Question: Been having issues trying to get my floated elements to extend with all of my content. I've done some research but I have become officially stumped/exhausted. I've attempted a few clearfix resolutions, standard, micro, and inline, essentially everything listed in this <URL>.
My theories:
1. Something wrong with my syntax, or I'm not placing the <div> in the correct place.
2. I'm handling the content, or posts, in a fashion that will not allow me to extend the wrapper.
3. I'm an extremely special window licker.
---
## My Code
'''
/*------------------------Wrapper------------------------*/
html, body, #wrapper, .bar, .line, .content{
margin: 0;
padding: 0;
height: 100%;
}
#wrapper{
width: 100%;
overflow: auto;
}
.bar{
float: left;
width: 5%;
}
.line{
float: left;
width: 1%;
}
.content{
float:left;
width:88%;
}
.white{
background-color: #FFFFFF;
}
.red{
background-color: #A80000;
}
.black{
background-color: #000000;
background-image:url('http://i.imgur.com/bcq2U.png');
background-repeat:no-repeat;
background-position:bottom right;
background-attachment:fixed;
}
/*------------------------Navigation------------------------*/
#nav{
width: 100%;
float: left;
background-color: #A80000;
border-bottom: 1px solid #C4A23E;
}
ul {
list-style: none;
width: 100%;
margin: 0 auto;
padding: 0;
font-family: "Arial";
}
li{
float: left;
}
li a{
display: block;
padding: 8px 15px;
text-decoration: none;
color: #000000;
background-color:#A80000;
border-right: 1px solid #C4A23E; }
li a:hover{
color: #A80000;
background-color: #C4A23E;
}
/*------------------------Text------------------------*/
h1 {
color: #FFFFFF;
font-family: "Arial";
text-alighn:center;
}
/*------------------------Boxes------------------------*/
.post{
float:left;
display:inline;
border-style:groove;
border-width:2px;
border-color:#A80000;
background-image:url('http://i.imgur.com/kOFxo.png');
background-repeat:no-repeat;
background-position: top left;
background-color:white;
width:60%;
margin:0px auto;
text-align:left;
padding:2px 5px 2px 5px;
margin:1cm 0cm 1cm 1cm;
}
.logbox{
float:left;
border-style:groove;
border-width:2px;
border-color:#A80000;
background-image:url('http://i.imgur.com/kOFxo.png');
background-repeat:no-repeat;
background-position:top left;
background-color:white;
margin:0px auto;
text-align:center;
padding:80px 80px 80px 80px;
margin:1cm 0cm 1cm 1cm;
}
/*------------------------ClearfixA------------------------*/
/*
.clearfix:after{
content:".";
display:block;
clear:both;
visibility:hidden;
line-height:0;
height:0;
}
.clearfix{
display:inline-block;
}
html[xmlns].clearfix{
display:block;
}
*html.clearfix{
height:1%;
}
*/
/*------------------------ClearfixB------------------------*/
.cf:before,
.cf:after{
content:"";
display:table;
}
.cf:after{
clear:both;
}
.cf{
zoom: 1;
}
'''
'''
<? include "config.php";
include_once "markdown.php";
$my_html = Markdown($my_text);
?>
<!-- HTML Start -->
<html>
<head>
<link rel="stylesheet" type="text/css" href="styleB.css"/>
<title>Blog</title>
</head>
<body>
<!-- Wrapper Start -->
<div id="wrapper">
<div class="wrapper cf">
<span class="bar white"></span>
<span class="line red"></span>
<span class="content black">
<!-- Content Start -->
<h1>Project Hollywood</h1>
<div id="nav">
<?session_start();
if (!isset($_SESSION['username'])){?>
<ul>
<li><a href="login.php">Sign In</a></li>
<li><a href="index.php">Home</a></li>
</ul>
<?}
else{
?>
<ul>
<li><a href="index.php">Home</a></li>
<li><a href="admin.php">Admin Panel</a></li>
<li><a href="logout.php">Sign Out</a></li>
</ul>
<?}
?>
</div>
<!-- Entries Start -->
<?$query= "SELECT *
FROM entries
ORDER BY submitted DESC";
$result= mysql_query($query);
$num = mysql_numrows($result);
?>
<?$i=0;
while ($i < $num){
$submit = mysql_result($result, $i, "submitted");
$title = mysql_result($result, $i, "title");
$content = mysql_result($result, $i, "content");
$userid = mysql_result($result, $i, "userid");
$id = mysql_result($result, $i, "id");
?>
<?$q = "SELECT username
FROM users
WHERE $userid = uid";
$r = mysql_query($q);
$username = mysql_result($r, 0, "username");
?>
<span class="post">
<h3><?=$title?></h3>
<?=$submit?><br/>
<?=$username?>
<p><?=$content?></p><br/>
<?$que = "SELECT t.tag
FROM tags AS t
INNER JOIN idx AS i ON t.tagid = i.tid
INNER JOIN entries AS e ON i.eid = e.id
WHERE e.id = '$id'";
$res = mysql_query($que);
$n = mysql_numrows($res);
$x=0;
?>
Tags:
<?while ($x < $n){
$tag = mysql_result ($res, $x, "tag");
$tid = mysql_result ($res, $x, "tid");
?>
<a href = "tag.php?tid=<?=$tag?>">
<?=$tag?></a>,
<?$x++;
}
?>
</span>
<?$i++;
}
?>
<!-- Entries & Content End -->
</span>
<span class="line red"></span>
<span class="bar white"></span>
</div>
</div>
<!-- Wrapper End -->
</body>
</html>
<!-- HTML End -->
'''
---
Here is an image of what I am seeing on Chrome:

Any solutions, ideas, resources, help, advice would be greatly appreciated.
Also, I've read that FLOAT templates will be obsolete at some point in time and/or aren't the best way to design a webpage. Any suggestions or resources on how to do it otherwise would also be a welcomed response.
---
4/24/13
Adding the code I receive after viewing the page source.
'''
<!-- HTML Start -->
<html>
<head>
<link rel="stylesheet" type="text/css" href="styleB.css"/>
<title>Blog</title>
</head>
<body>
<!-- Wrapper Start -->
<div id="wrapper">
<div class="wrapper cf">
<span class="bar white"></span>
<span class="line red"></span>
<span class="content black">
<!-- Content Start -->
<h1>Project Hollywood</h1>
<div id="nav">
<ul>
<li><a href="login.php">Sign In</a></li>
<li><a href="index.php">Home</a></li>
</ul>
</div>
<!-- Entries Start -->
<div class="post">
<h3>Lorem Ipsum Contd</h3>
2013-04-22 16:01:31<br/>
admin<p>Lorem ipsum dolor sit amet, consectetur adipiscing elit. Integer pharetra sapien metus, id imperdiet erat. Cras sit amet venenatis ante. Sed velit nunc, lobortis eget facilisis vitae, eleifend non magna. Praesent mattis justo a sapien tempor hendrerit. Vestibulum commodo cursus ipsum at feugiat. Morbi porta mauris at metus tempor elementum. Nulla facilisi. Vestibulum accumsan mauris ac mauris egestas dapibus. Curabitur ultrices purus vitae tellus ullamcorper posuere.</p><br/>
Tags:
<a href = "tag.php?tid=Lorem">
Lorem</a>,
<a href = "tag.php?tid=Ipsum">
Ipsum</a>,
<a href = "tag.php?tid=Lorem Ipsum">
Lorem Ipsum</a>,
</div>
<div class="post">
<h3>Lorem Ipsum</h3>
2013-04-22 00:12:40<br/>
admin<p>Lorem ipsum dolor sit amet, consectetur adipiscing elit. Integer pharetra sapien metus, id imperdiet erat. Cras sit amet venenatis ante. Sed velit nunc, lobortis eget facilisis vitae, eleifend non magna. Praesent mattis justo a sapien tempor hendrerit. Vestibulum commodo cursus ipsum at feugiat. Morbi porta mauris at metus tempor elementum. Nulla facilisi. Vestibulum accumsan mauris ac mauris egestas dapibus. Curabitur ultrices purus vitae tellus ullamcorper posuere.</p><br/>
Tags:
<a href = "tag.php?tid=Lorem">
Lorem</a>,
<a href = "tag.php?tid=Ipsum">
Ipsum</a>,
</div>
<!-- Entries & Content End -->
</span>
<span class="line red"></span>
<span class="bar white"></span>
</div>
</div>
<!-- Wrapper End -->
</body>
</html>
<!-- HTML End -->
'''
Also a <URL> replication.
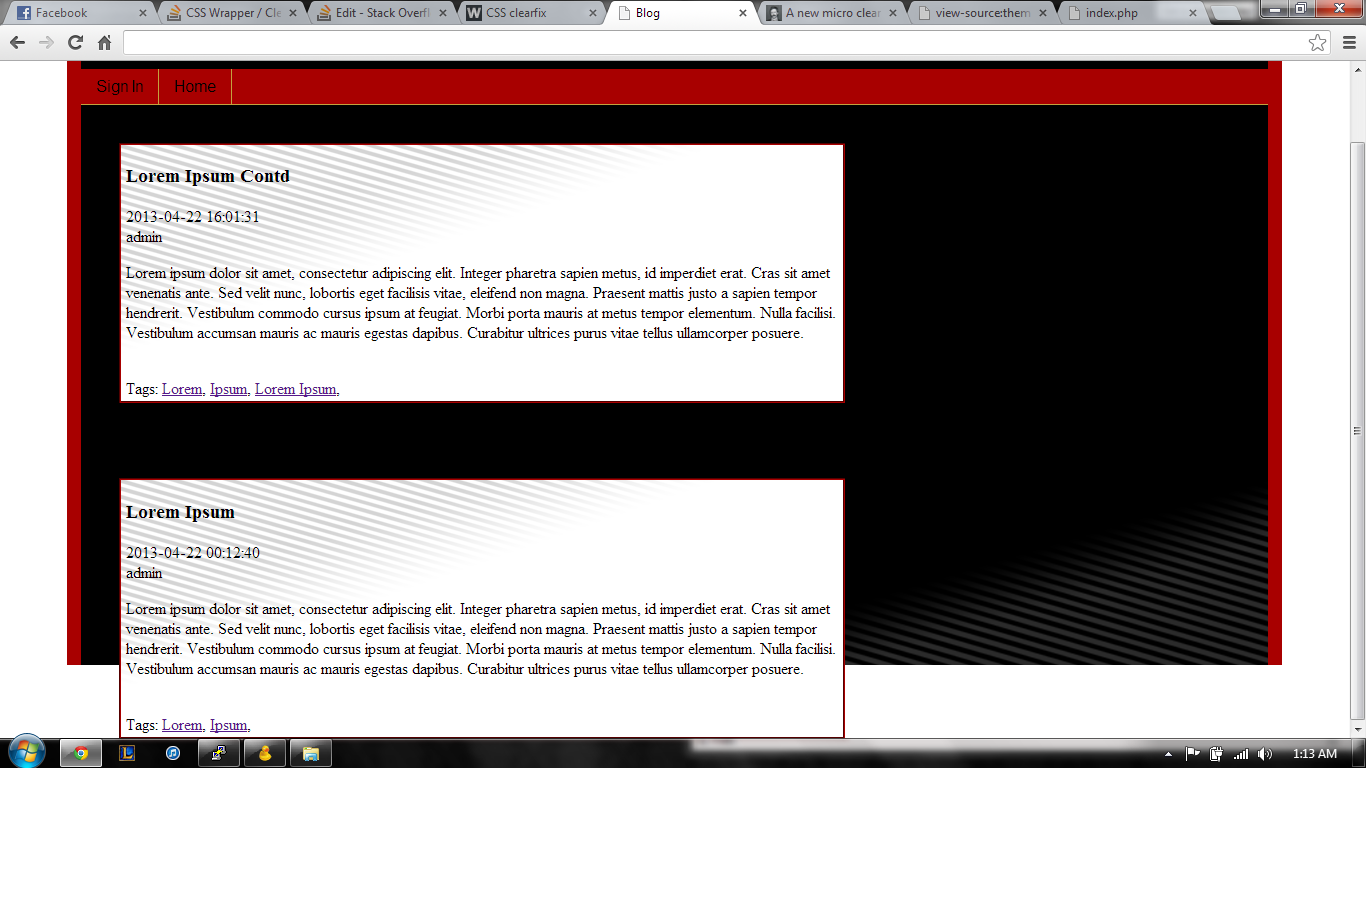
Answer: In '.content' within your css, add 'overflow: auto;' . This will wrap your div around your content automatically.